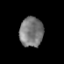
Tissue: prostate
Cell type: Myeloid cells
Senescence score: 0.3562
Nuclear area (px): 692
Mean DAPI intensity: 121.029